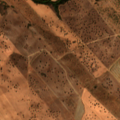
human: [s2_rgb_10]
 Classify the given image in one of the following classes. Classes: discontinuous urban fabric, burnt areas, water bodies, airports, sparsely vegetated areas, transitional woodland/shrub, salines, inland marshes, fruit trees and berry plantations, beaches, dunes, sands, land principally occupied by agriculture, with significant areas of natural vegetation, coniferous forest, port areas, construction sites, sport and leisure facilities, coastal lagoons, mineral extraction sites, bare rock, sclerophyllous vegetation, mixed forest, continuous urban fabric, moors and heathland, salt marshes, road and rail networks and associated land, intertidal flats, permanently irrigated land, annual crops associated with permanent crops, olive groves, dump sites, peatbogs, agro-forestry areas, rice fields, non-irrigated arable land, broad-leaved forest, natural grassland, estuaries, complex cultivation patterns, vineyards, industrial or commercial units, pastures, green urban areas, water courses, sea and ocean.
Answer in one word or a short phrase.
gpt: non-irrigated arable land, agro-forestry areas, transitional woodland/shrub